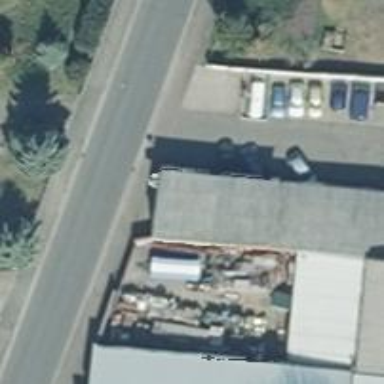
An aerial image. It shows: Fuel station.